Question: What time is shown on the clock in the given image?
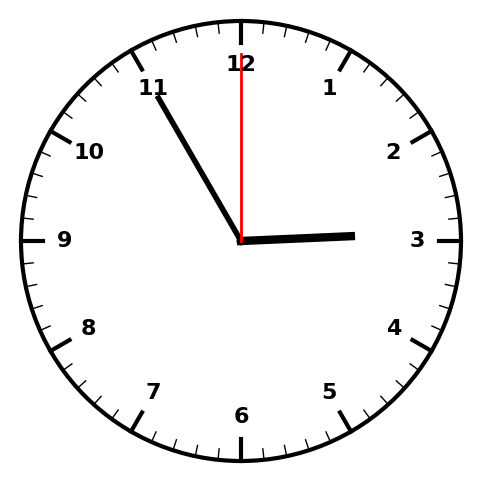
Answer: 02:55:00